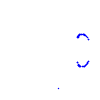
Particle: kaon